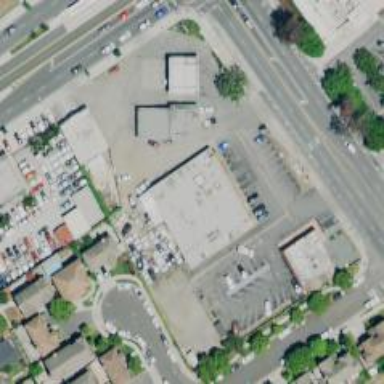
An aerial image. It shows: Convenience shop.